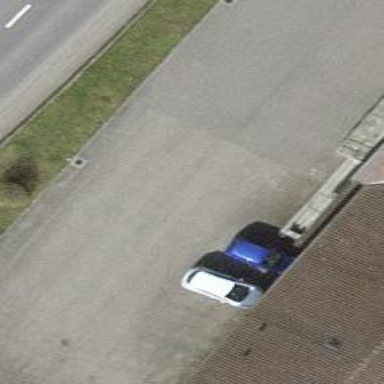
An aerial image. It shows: Parking area.